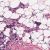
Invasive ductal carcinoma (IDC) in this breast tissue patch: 0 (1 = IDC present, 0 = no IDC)